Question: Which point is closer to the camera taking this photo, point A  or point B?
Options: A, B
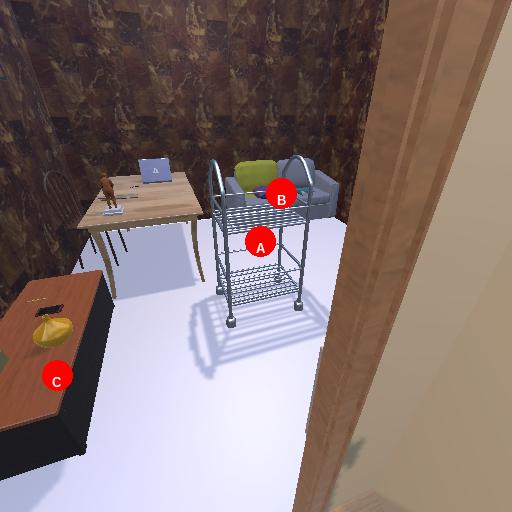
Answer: A